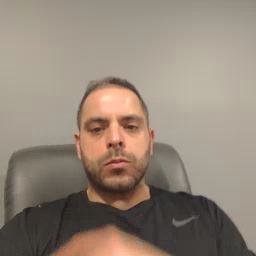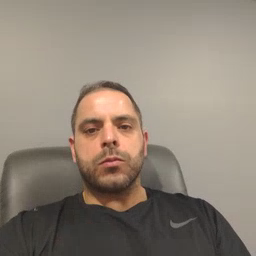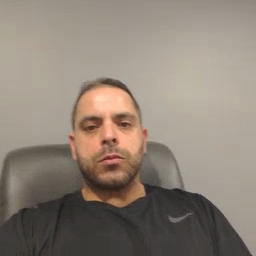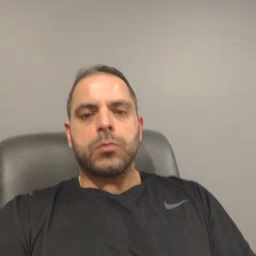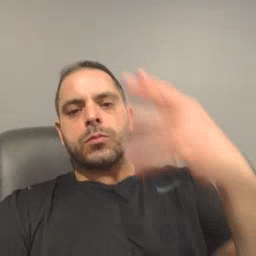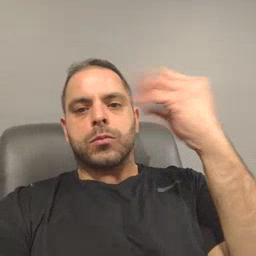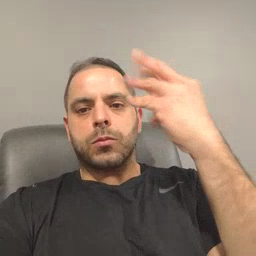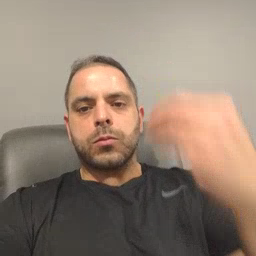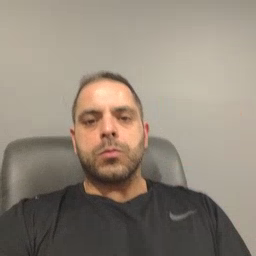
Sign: outside